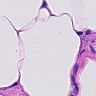
Metastatic tissue present: no